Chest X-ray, PA view. Patient: 38 years old, sex F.
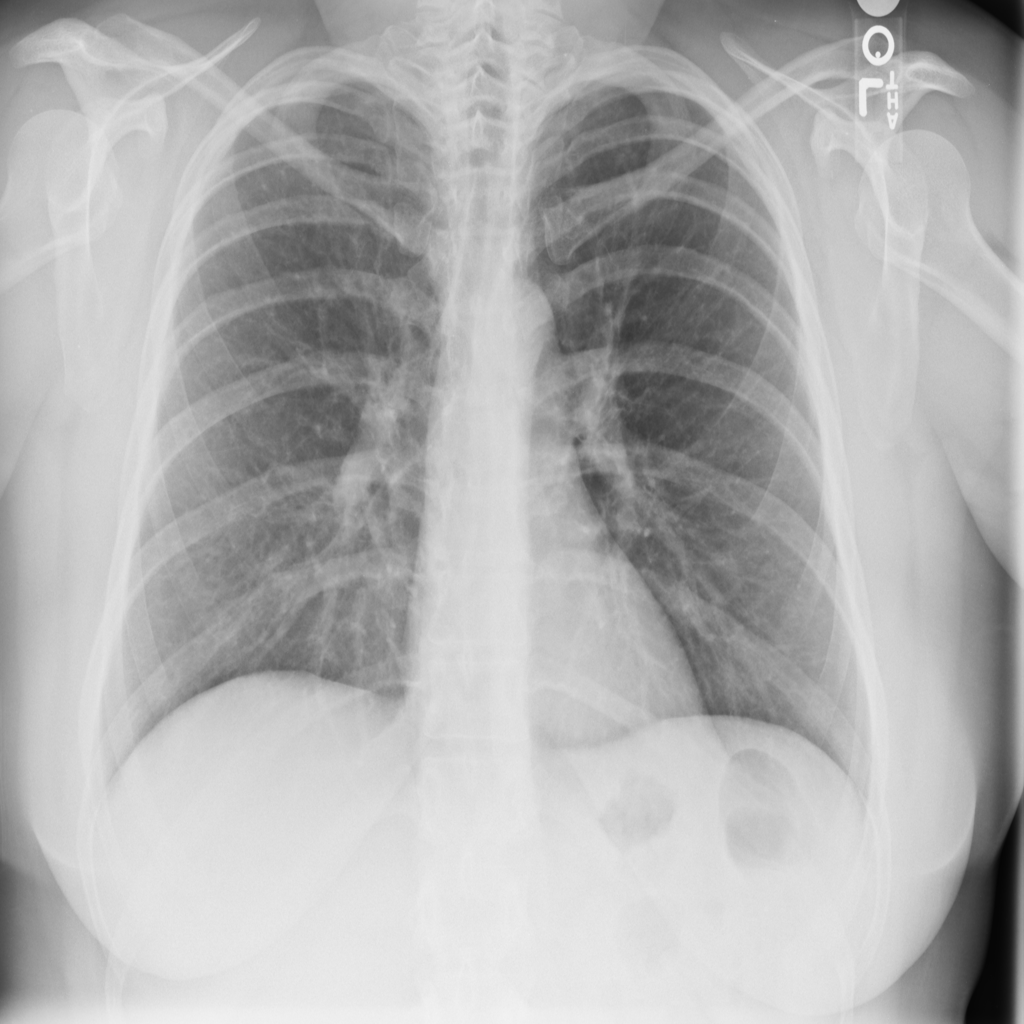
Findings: No Finding